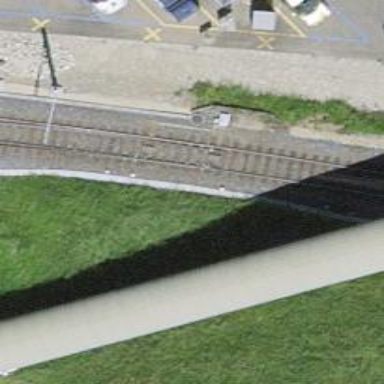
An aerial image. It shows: Railway switch.